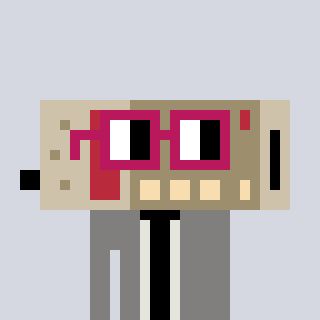
a pixel art character with square dark red glasses, a cordless phone-shaped head and a bluegrey-colored body on a cool background